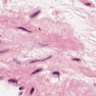
Metastatic tissue present: no